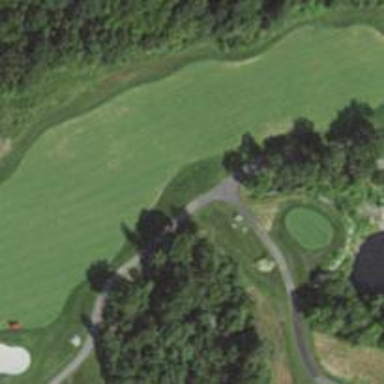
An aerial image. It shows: Golf cartpath that is also road path.